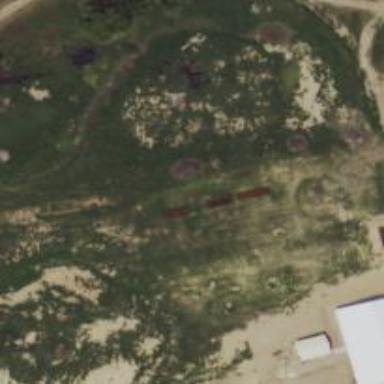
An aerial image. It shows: Silo.